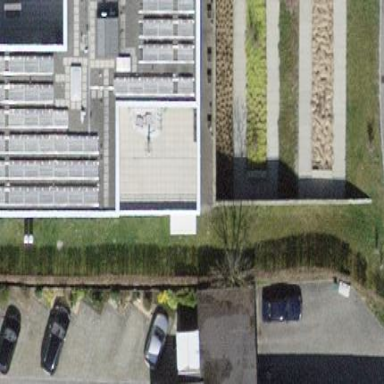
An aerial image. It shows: Building.